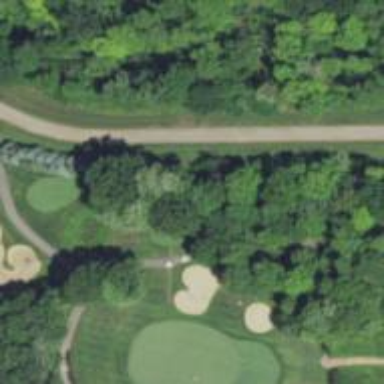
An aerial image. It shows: Service road used as golf cart path.